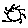
Label: sun